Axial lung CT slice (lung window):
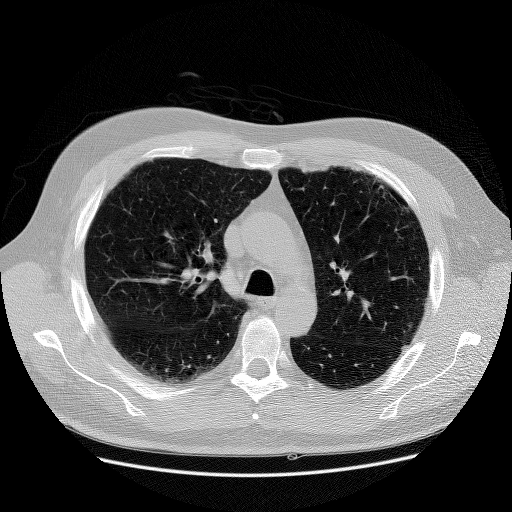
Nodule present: no